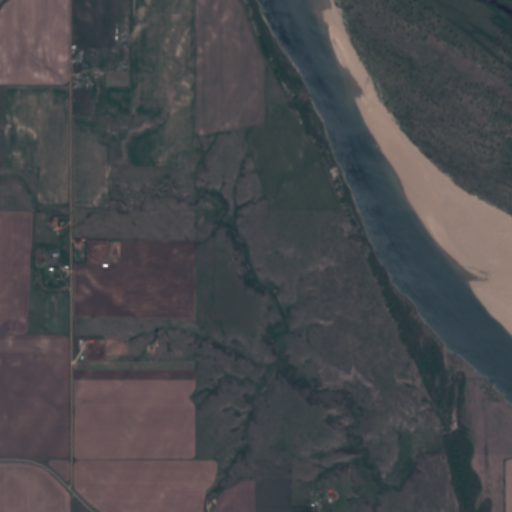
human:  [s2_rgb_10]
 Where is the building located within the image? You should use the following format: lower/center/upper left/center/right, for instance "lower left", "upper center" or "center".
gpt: There is no building in the image.